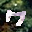
Label: 7